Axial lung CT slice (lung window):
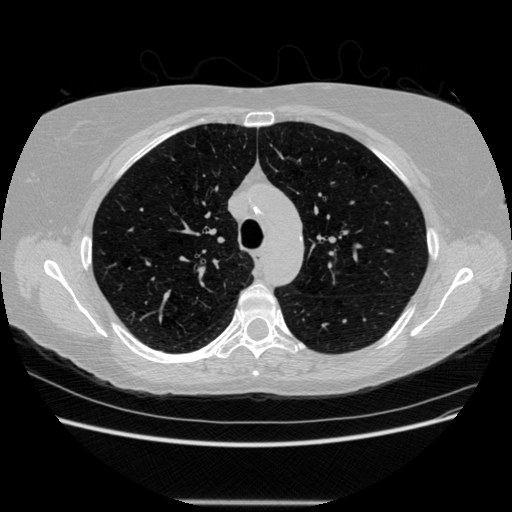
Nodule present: no